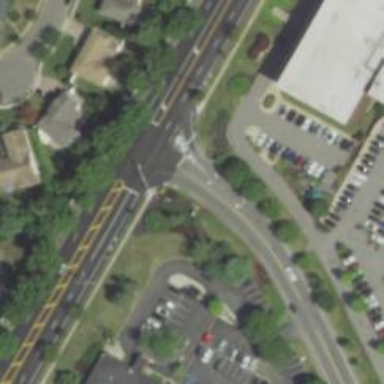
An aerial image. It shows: Unmarked crossing with pedestrian island.